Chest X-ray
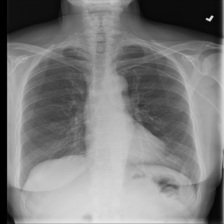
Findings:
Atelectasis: negative
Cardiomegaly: negative
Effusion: negative
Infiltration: negative
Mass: negative
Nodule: negative
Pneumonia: negative
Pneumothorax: negative
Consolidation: negative
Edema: negative
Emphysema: negative
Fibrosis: negative
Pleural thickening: negative
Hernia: negative